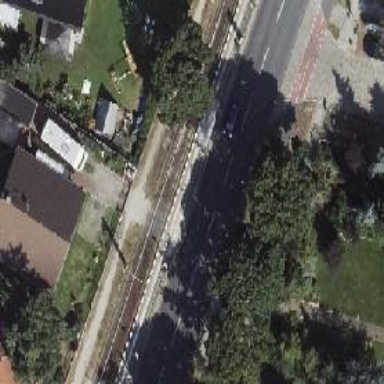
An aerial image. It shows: Tram level crossing on the railway.